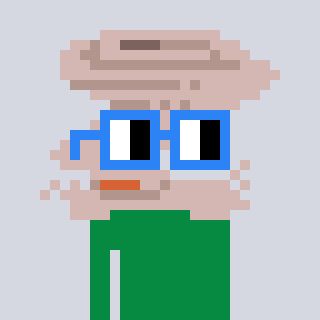
a pixel art character with square blue glasses, a tornado-shaped head and a green-colored body on a cool background